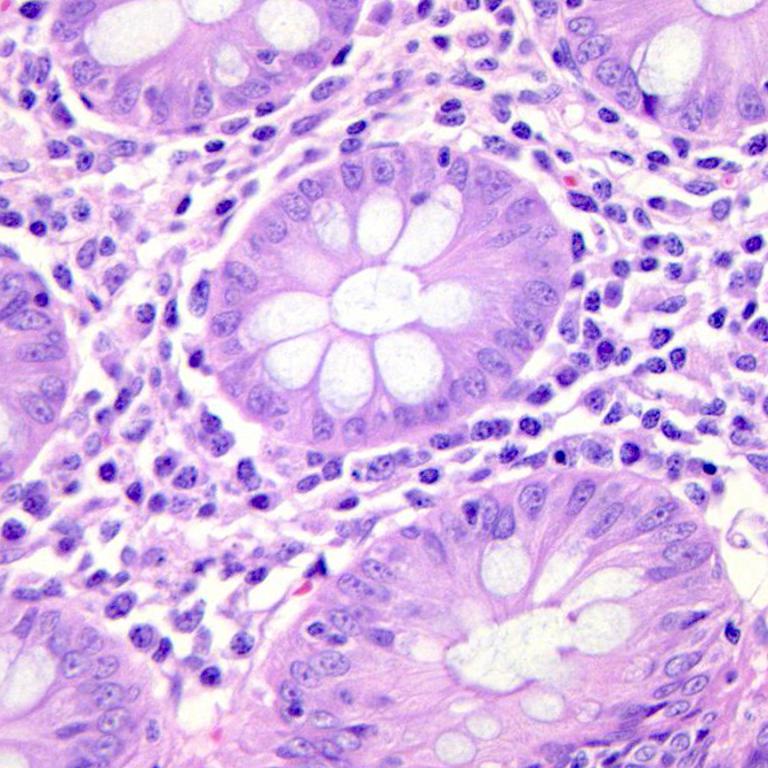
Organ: colon
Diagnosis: benign